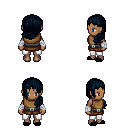
a pixel art fantasy rpg character, female body template, human, dark skin, leather chest armor, white pants, raven left-swept hairstyle, white cloth bandages, black slippers, four views (front, back, left, right), 2x2 character sprite sheet, small pixel art, hard edges, no anti-aliasing